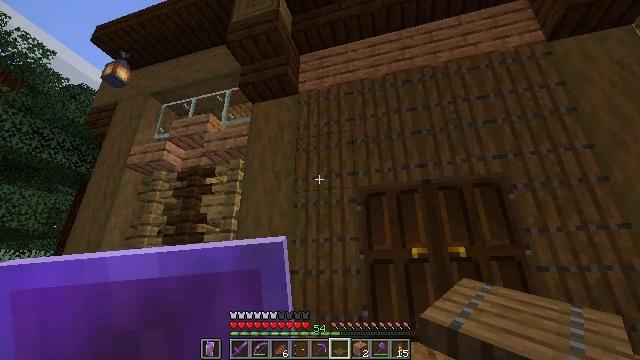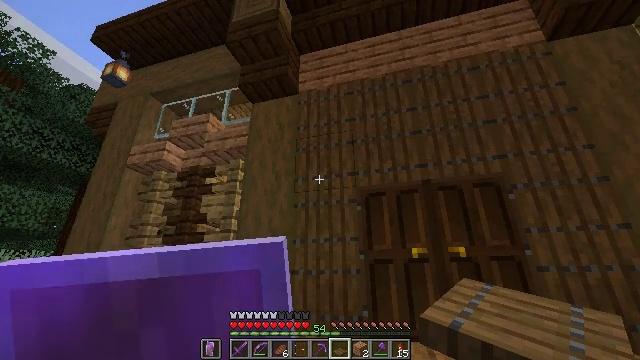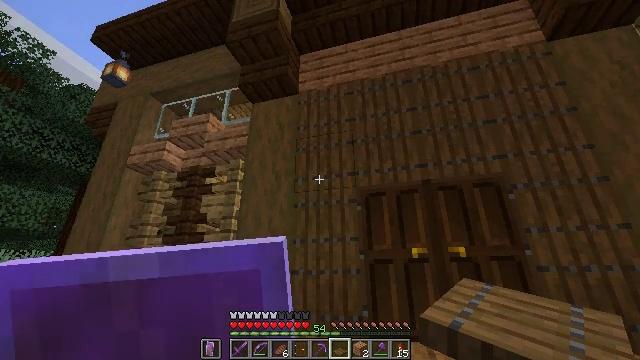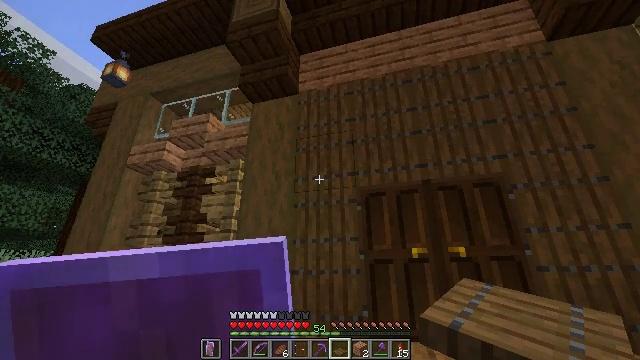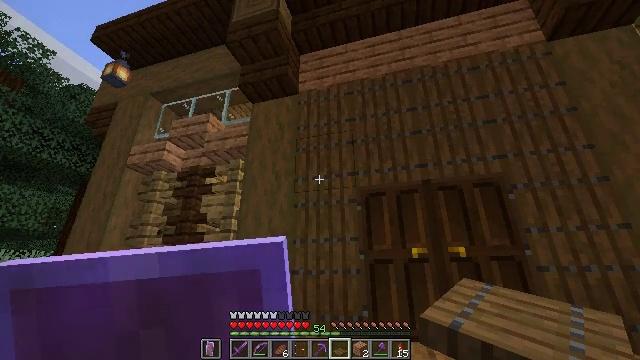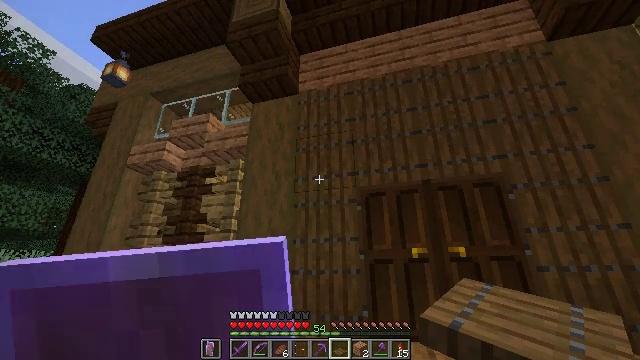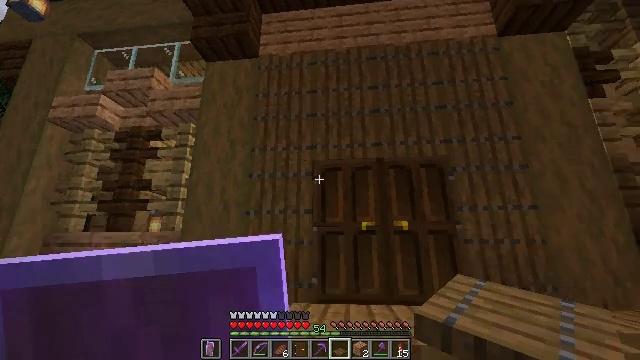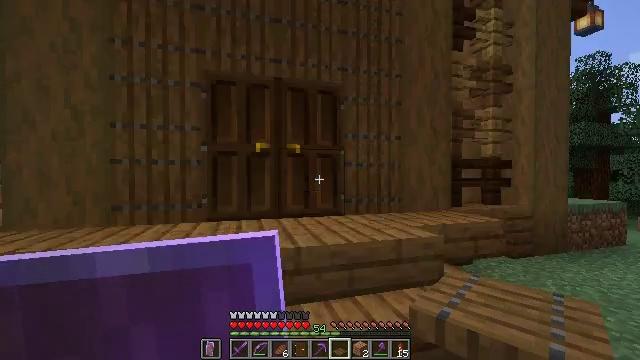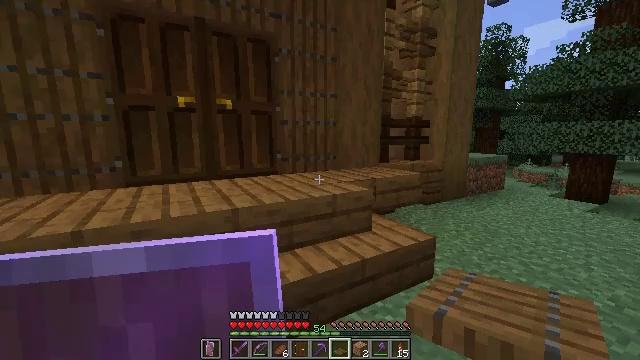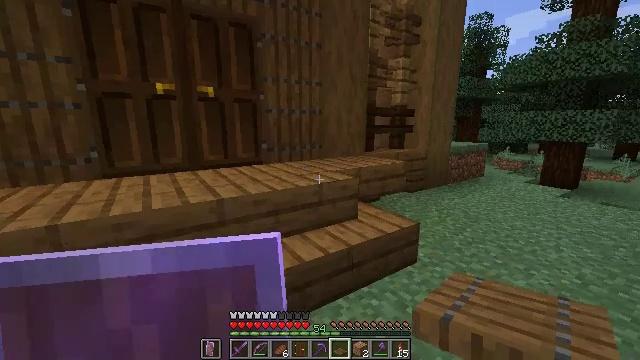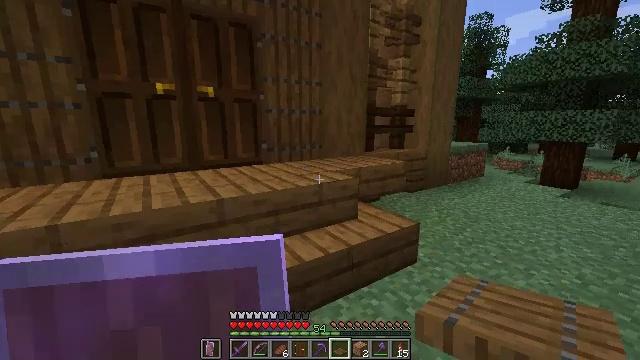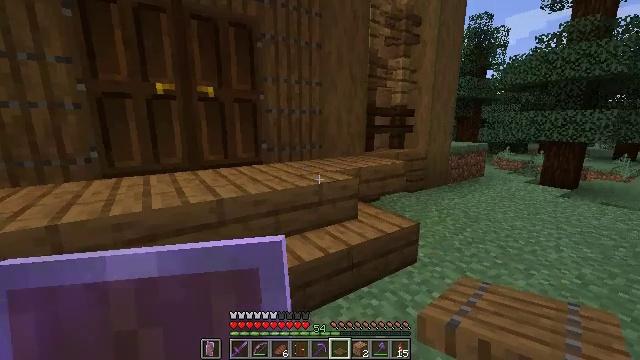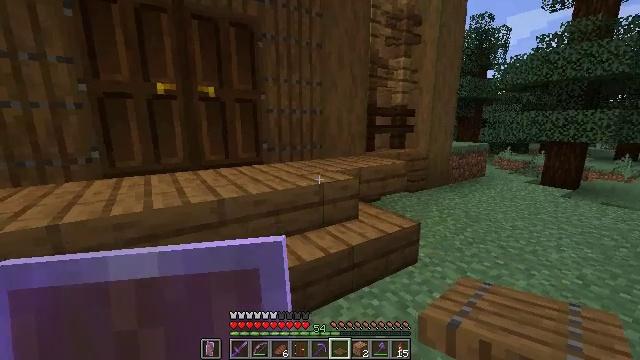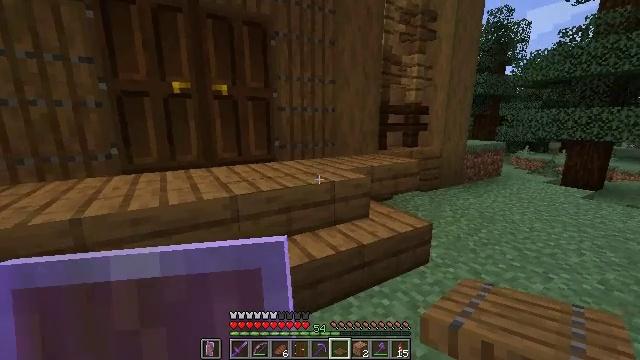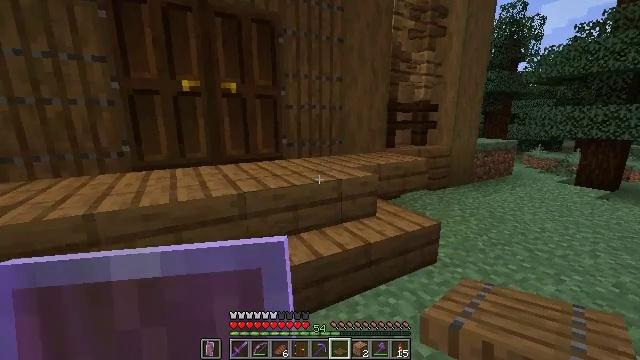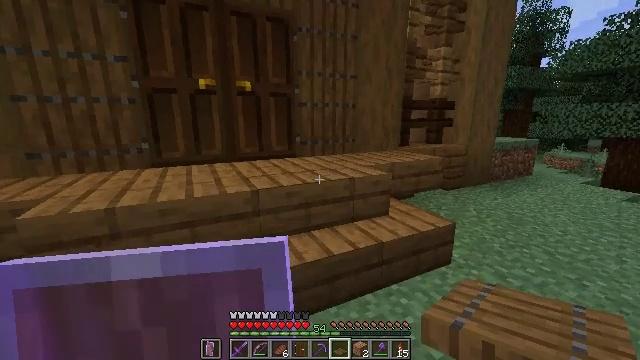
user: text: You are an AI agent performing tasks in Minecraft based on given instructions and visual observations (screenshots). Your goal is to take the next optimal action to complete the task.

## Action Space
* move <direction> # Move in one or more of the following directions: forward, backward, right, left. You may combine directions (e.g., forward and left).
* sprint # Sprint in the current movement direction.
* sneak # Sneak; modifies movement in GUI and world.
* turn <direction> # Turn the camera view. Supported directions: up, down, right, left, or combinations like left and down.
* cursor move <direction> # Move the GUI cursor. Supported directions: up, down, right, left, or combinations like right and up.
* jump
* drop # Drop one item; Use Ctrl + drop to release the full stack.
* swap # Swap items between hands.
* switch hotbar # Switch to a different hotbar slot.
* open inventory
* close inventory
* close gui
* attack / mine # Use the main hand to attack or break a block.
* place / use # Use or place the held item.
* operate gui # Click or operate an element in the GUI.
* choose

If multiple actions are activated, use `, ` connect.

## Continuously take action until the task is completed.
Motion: motion action
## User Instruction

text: Remove the dark oak door from the structure.
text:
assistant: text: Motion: no_op
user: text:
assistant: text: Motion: no_op
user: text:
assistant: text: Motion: no_op
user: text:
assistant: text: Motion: no_op
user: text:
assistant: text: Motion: no_op
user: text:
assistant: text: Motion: turn right and down
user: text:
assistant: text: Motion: turn right and down
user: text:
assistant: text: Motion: turn right and down
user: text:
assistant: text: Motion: turn right and down
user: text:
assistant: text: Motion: no_op
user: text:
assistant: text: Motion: no_op
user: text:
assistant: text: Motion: no_op
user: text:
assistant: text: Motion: turn left
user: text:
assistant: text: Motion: turn left
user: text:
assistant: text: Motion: turn left
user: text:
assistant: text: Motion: turn left
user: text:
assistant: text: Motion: turn left
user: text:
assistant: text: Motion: turn left
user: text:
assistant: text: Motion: no_op
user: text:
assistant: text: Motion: no_op
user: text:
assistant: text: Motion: no_op
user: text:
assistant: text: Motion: no_op
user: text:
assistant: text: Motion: move forward
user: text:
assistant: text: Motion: move forward
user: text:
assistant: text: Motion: move forward, turn left and down
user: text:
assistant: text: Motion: move forward, turn left and down
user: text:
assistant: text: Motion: move forward, turn left and down
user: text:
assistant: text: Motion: move forward, turn down
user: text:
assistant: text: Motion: move forward
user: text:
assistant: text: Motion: move forward